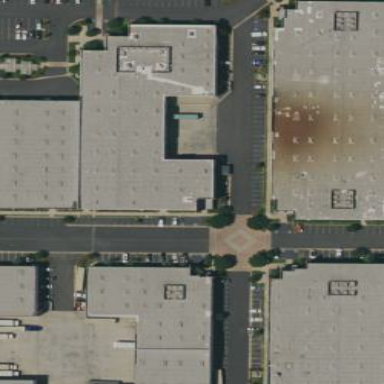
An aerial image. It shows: Warehouse.